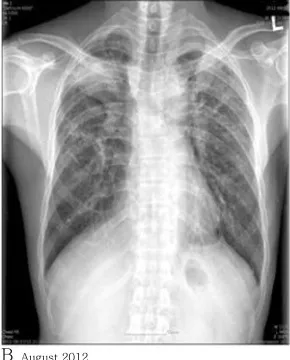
Chest X-ray. B. Pneumoconiosis such as silicosis with progressive massive fibrosis (PMF). Slightly decreased densities around PMF were present since January 2012. A differential diagnosis for lung cancer, which is rarely considered, was performed.
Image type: radiology (x_ray)